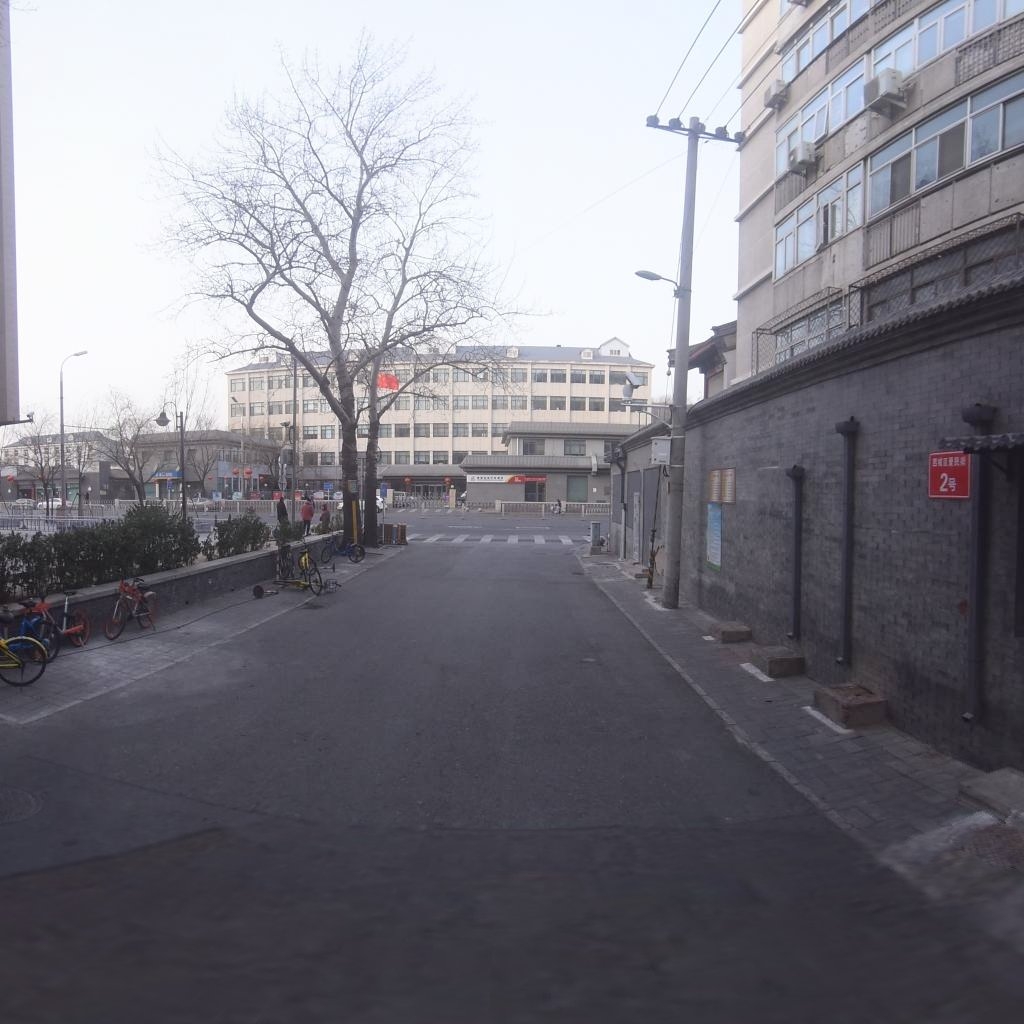
Region: Xicheng
Road damage annotations: transverse crack, manhole cover